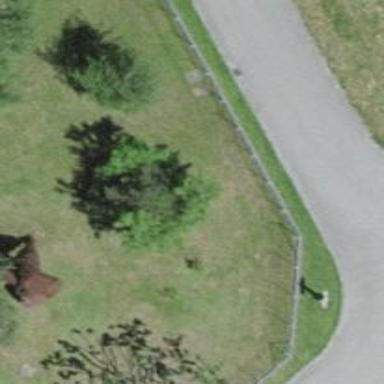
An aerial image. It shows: Wayside cross with historic significance.